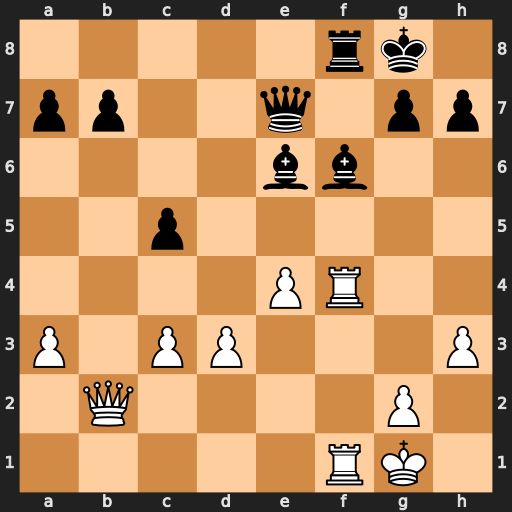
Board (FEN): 5rk1/pp2q1pp/4bb2/2p5/4PR2/P1PP3P/1Q4P1/5RK1
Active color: w
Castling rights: -
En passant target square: -
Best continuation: e5 Rf7 exf6